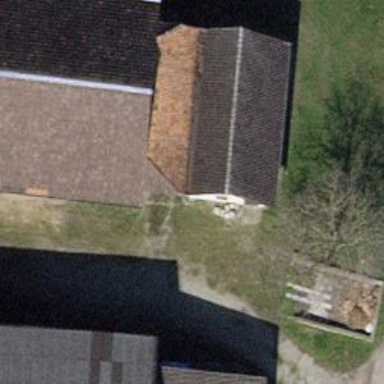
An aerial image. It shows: Part of building.